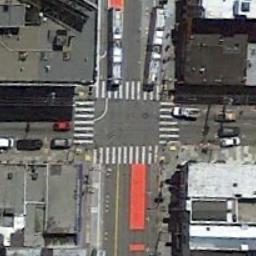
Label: intersection